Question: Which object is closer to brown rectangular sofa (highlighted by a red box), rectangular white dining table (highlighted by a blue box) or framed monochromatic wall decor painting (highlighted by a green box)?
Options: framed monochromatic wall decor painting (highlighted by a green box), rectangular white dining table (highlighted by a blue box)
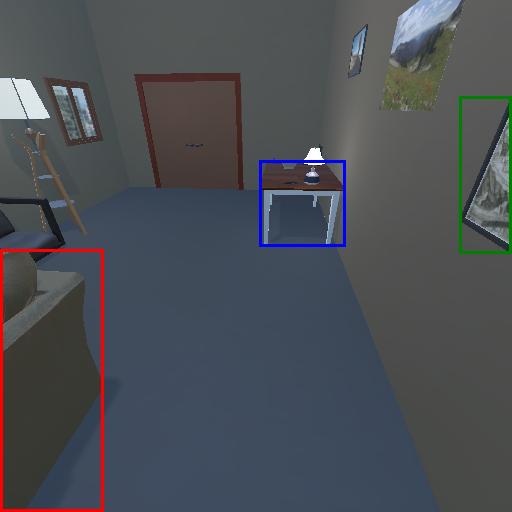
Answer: framed monochromatic wall decor painting (highlighted by a green box)